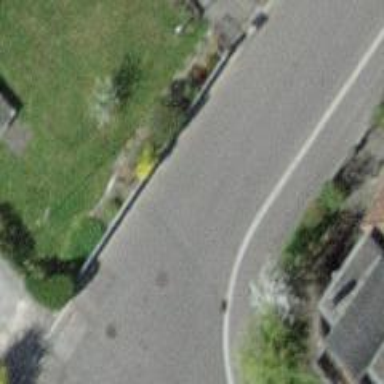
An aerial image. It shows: Residential road with asphalt surface and sidewalk on the left side.